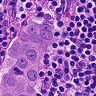
Metastatic tissue present: yes